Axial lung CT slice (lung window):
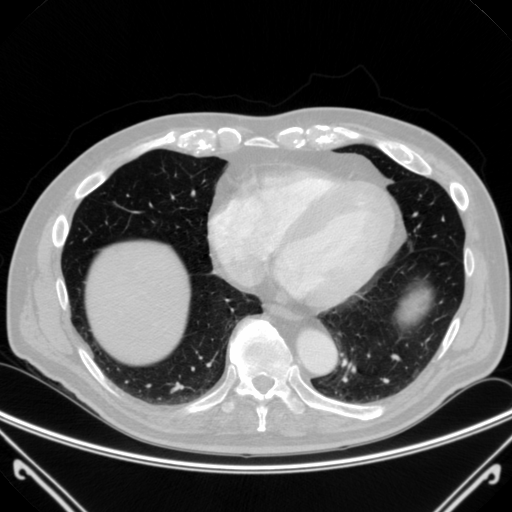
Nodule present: no